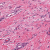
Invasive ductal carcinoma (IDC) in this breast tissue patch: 0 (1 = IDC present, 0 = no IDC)